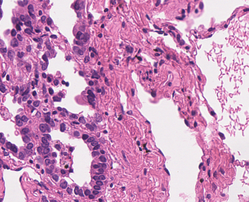
Tumor epithelial tissue: yes
Tumor-associated stroma tissue: yes
Normal tissue: no